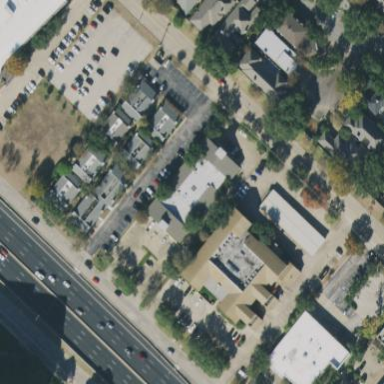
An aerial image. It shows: Commercial building.